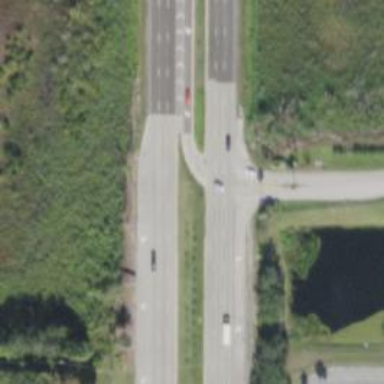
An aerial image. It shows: Trunk link highway.